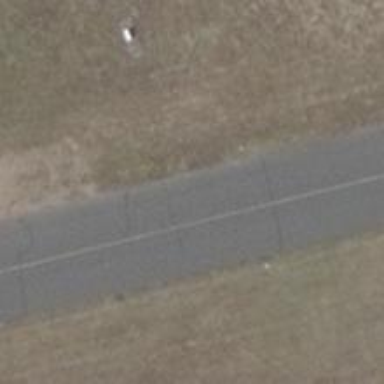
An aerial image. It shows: Taxiway edge marked with aviation lights.